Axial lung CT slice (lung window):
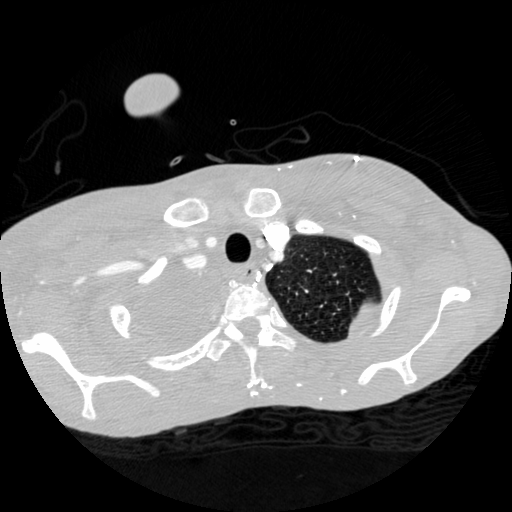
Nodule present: no